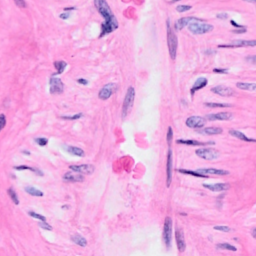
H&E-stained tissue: Breast